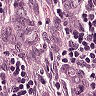
Metastatic tissue present: yes